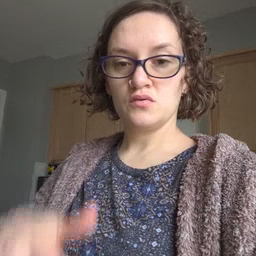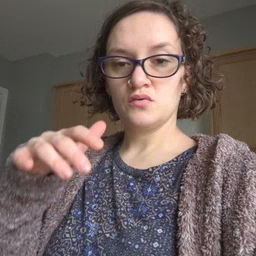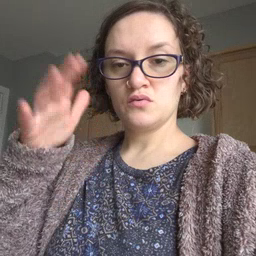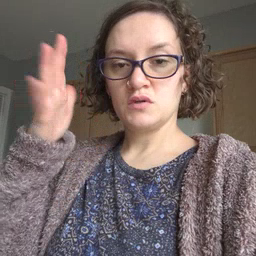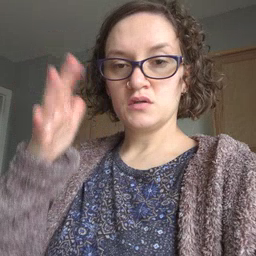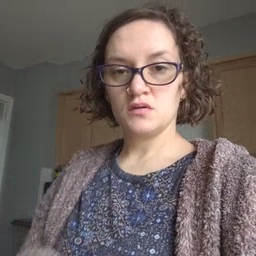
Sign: tree